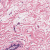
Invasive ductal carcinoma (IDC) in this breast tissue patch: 0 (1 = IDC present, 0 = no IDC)